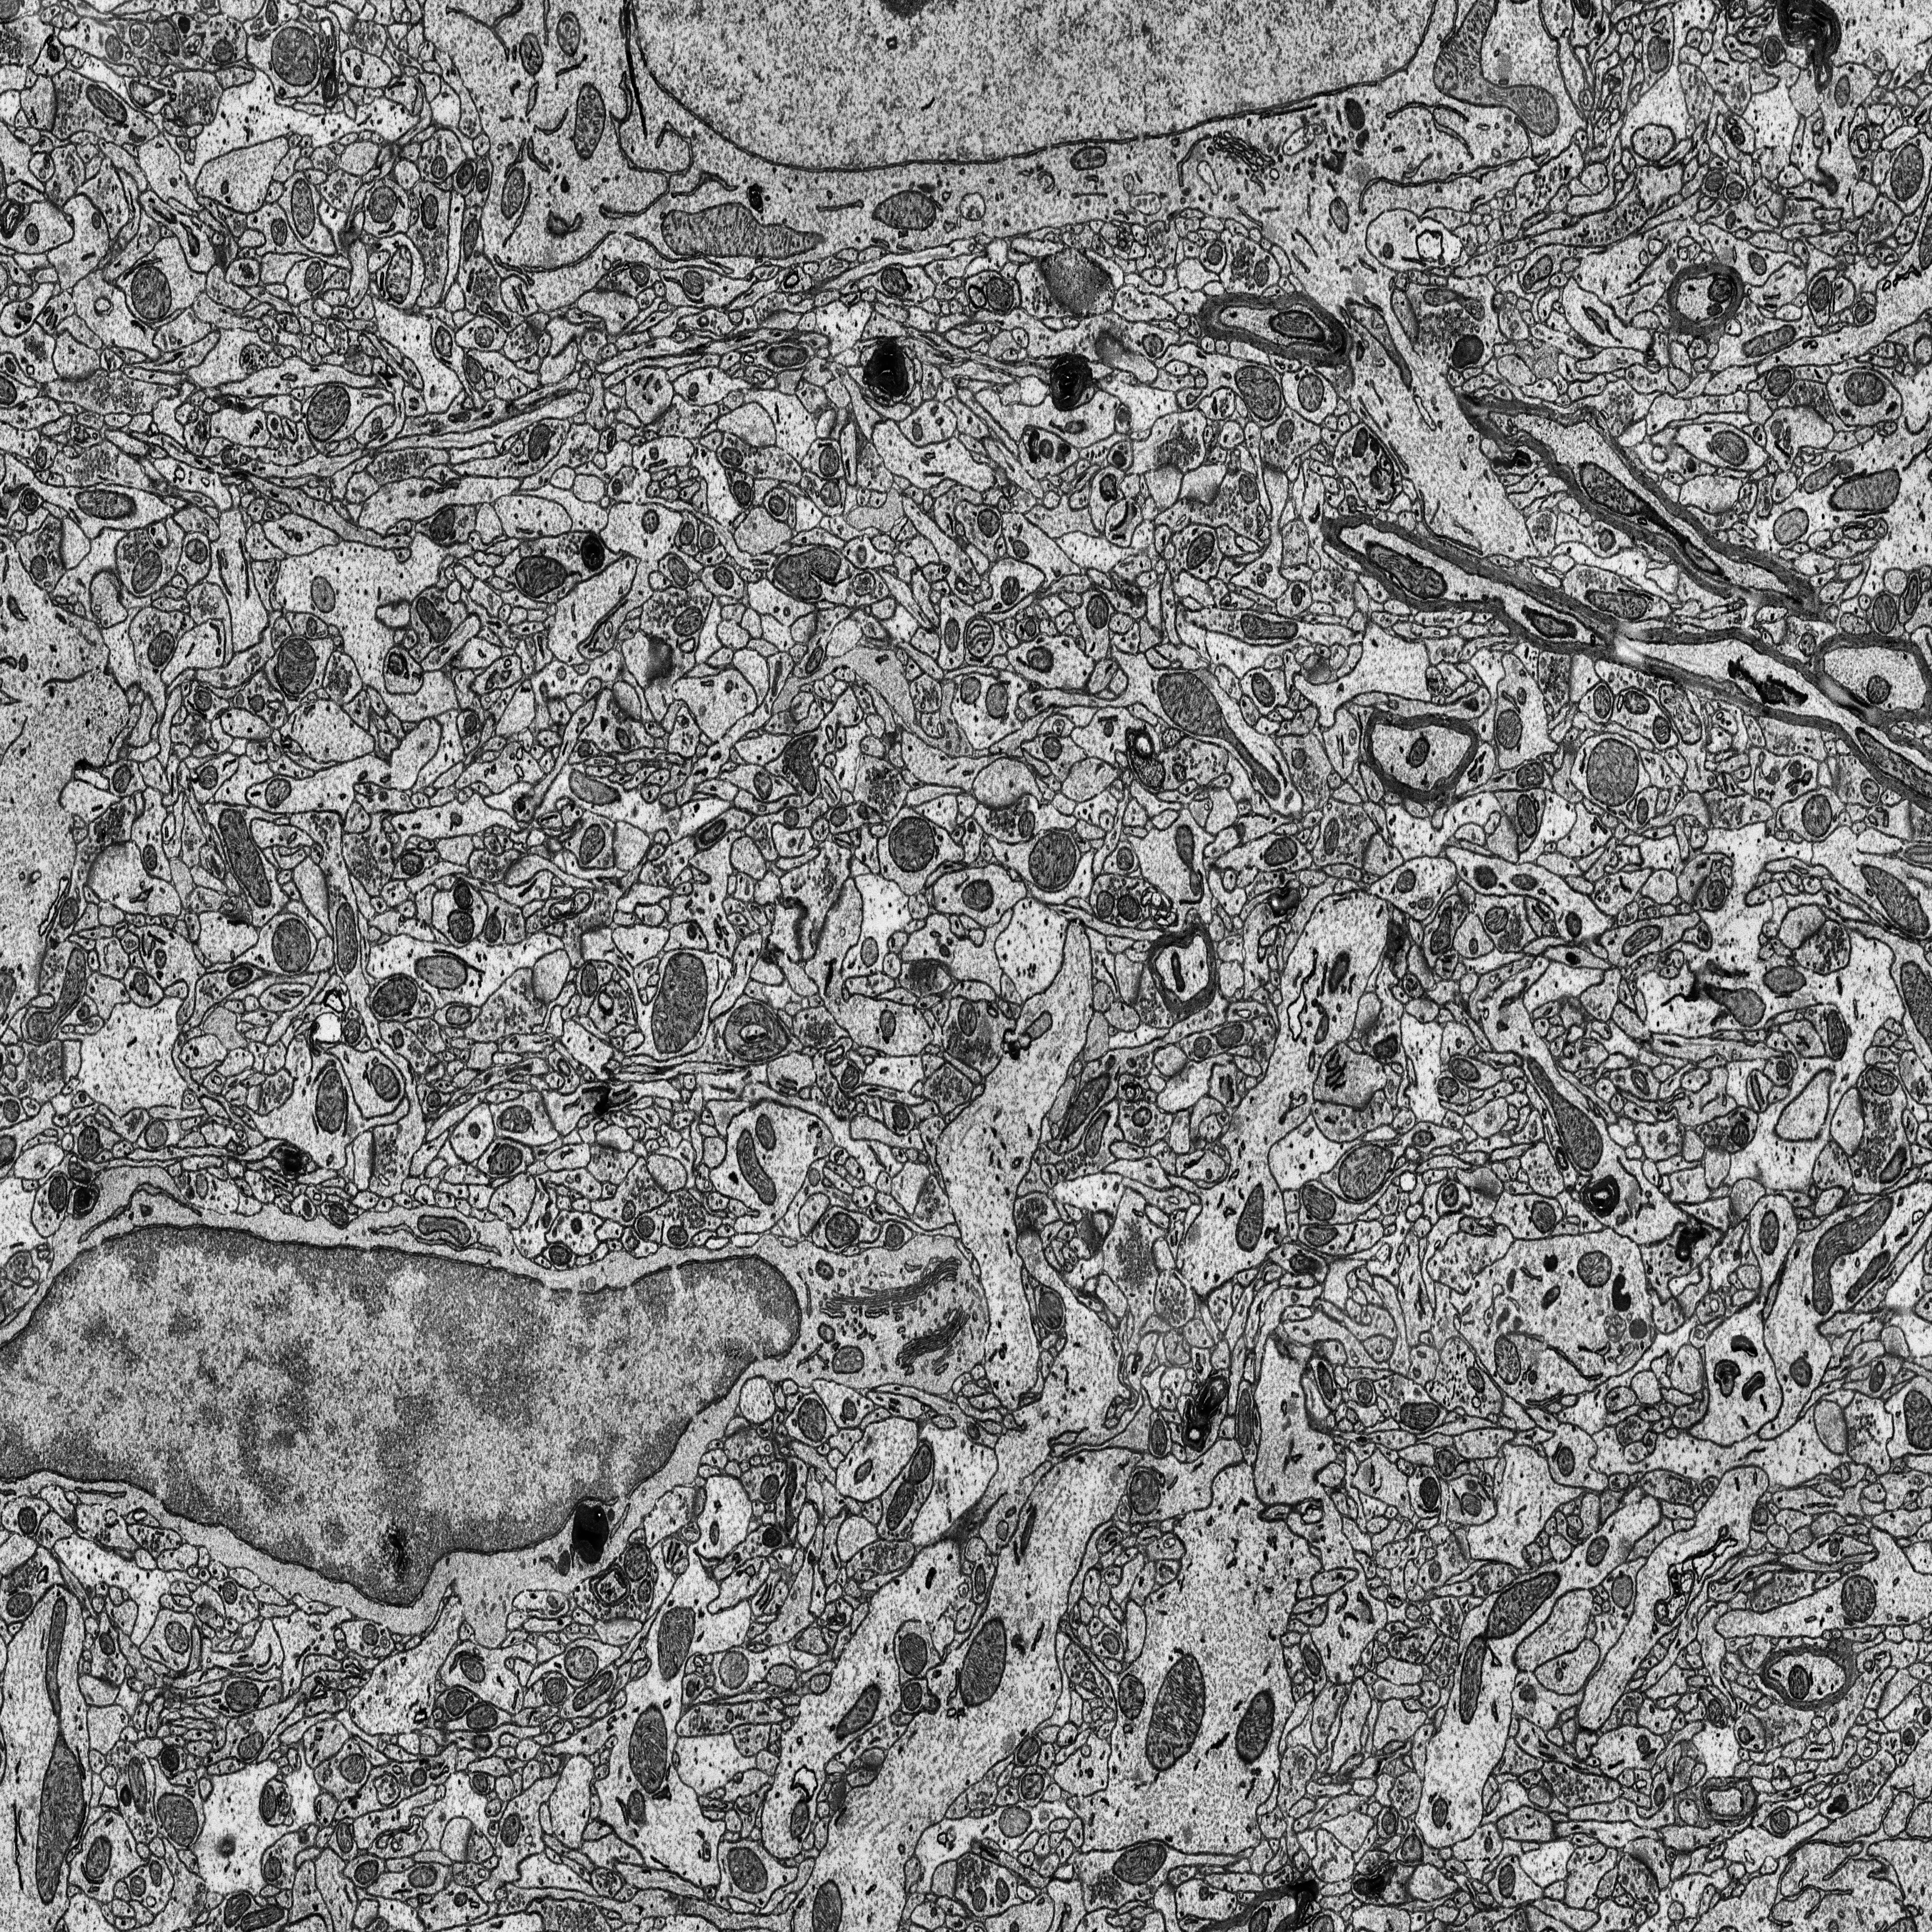
Electron microscopy slice of rat cortex tissue
Slice depth (z): 9
Mitochondria instances in slice: 416